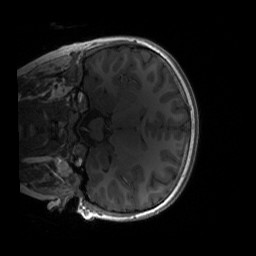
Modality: T1w
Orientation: coronal
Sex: female
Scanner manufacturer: siemens
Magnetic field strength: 3 T
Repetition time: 1.9 s
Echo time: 0.00243 s